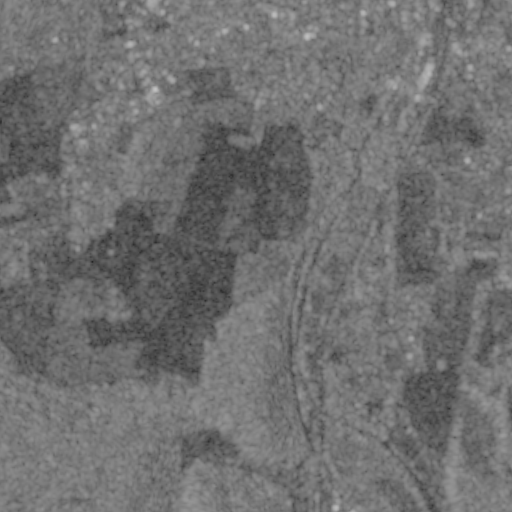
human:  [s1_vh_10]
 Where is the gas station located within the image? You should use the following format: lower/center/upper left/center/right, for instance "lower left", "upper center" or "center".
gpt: The gas station is located in the upper right of the image.
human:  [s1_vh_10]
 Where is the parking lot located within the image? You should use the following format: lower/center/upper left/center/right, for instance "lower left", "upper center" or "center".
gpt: The parking lot is located in the upper of the image.
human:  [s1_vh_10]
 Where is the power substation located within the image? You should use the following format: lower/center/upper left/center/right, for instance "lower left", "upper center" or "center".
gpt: The power substation is located in the center left of the image.
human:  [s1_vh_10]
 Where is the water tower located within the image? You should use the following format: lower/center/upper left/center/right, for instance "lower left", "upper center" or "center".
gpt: The water tower is located in the upper center of the image.
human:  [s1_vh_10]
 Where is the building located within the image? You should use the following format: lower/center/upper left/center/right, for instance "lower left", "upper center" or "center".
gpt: There is no building in the image.

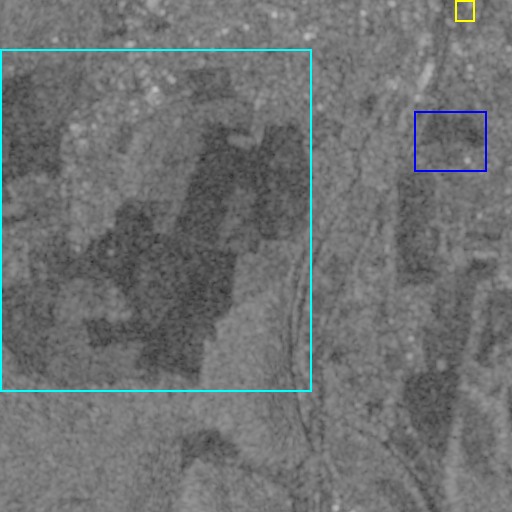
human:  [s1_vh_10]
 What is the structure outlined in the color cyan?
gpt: The structure outlined in cyan is a crop field.
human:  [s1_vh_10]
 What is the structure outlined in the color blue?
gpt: The structure outlined in blue is a park.
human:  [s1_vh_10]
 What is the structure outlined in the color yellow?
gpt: The structure outlined in yellow is a parking lot.
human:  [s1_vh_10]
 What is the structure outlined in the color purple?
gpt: There is no purple outline.